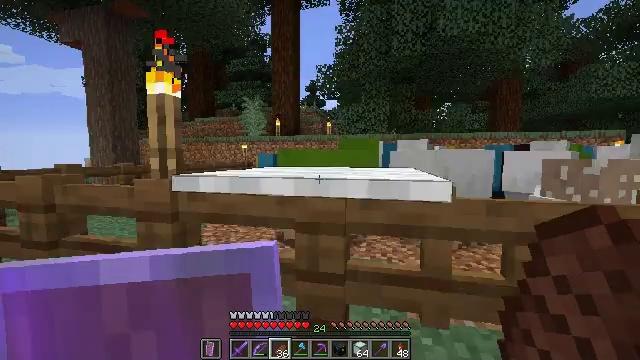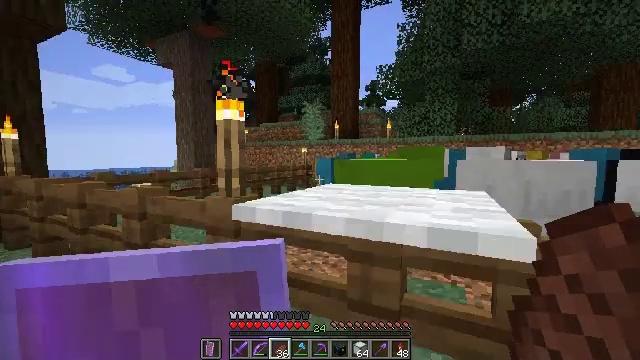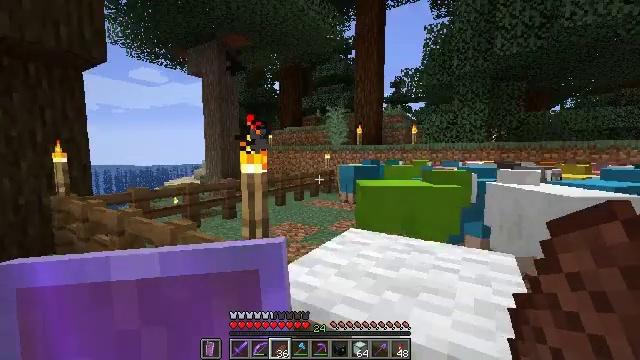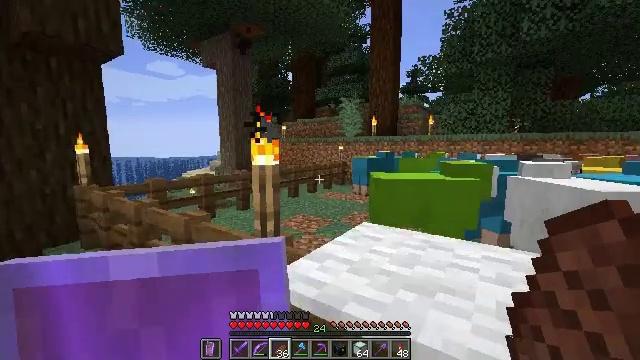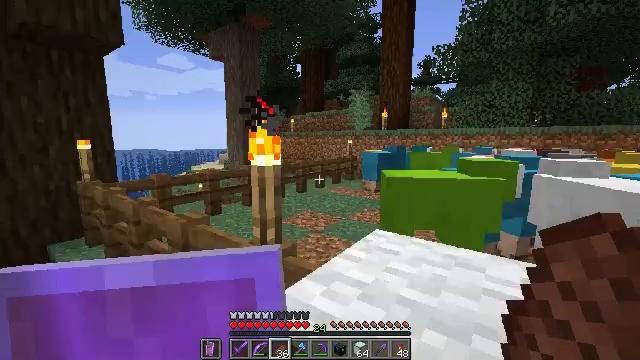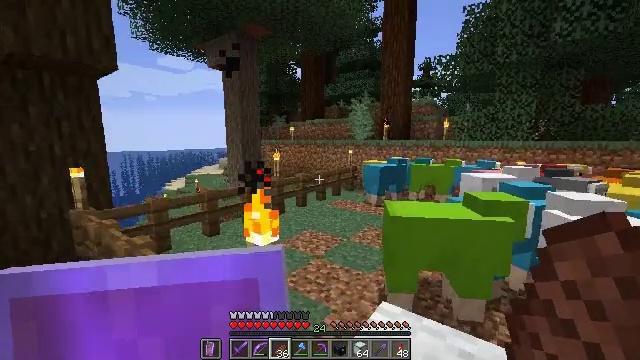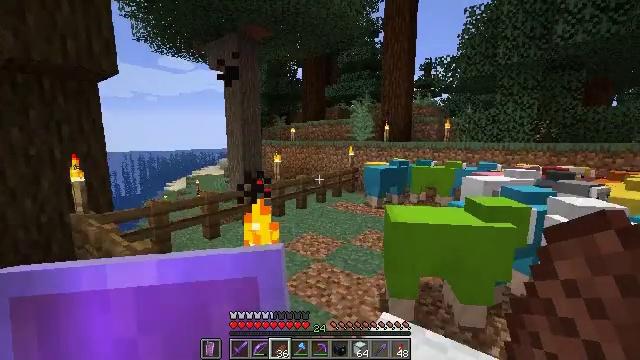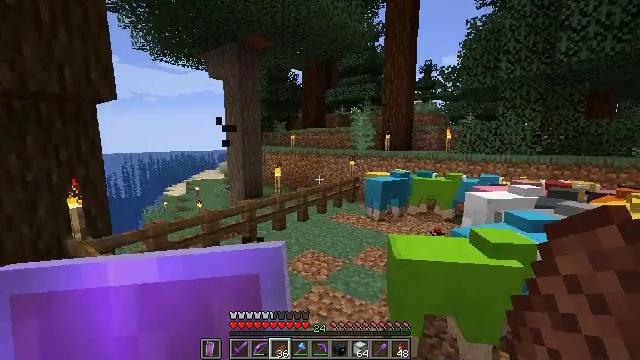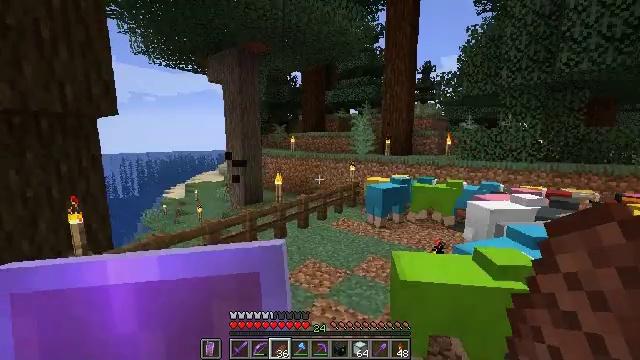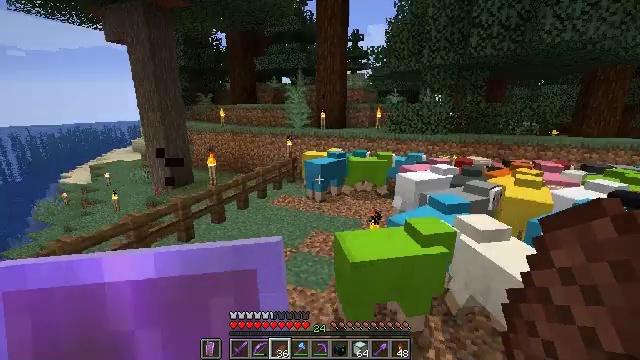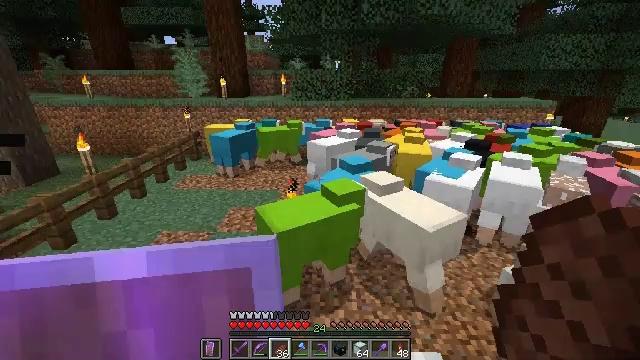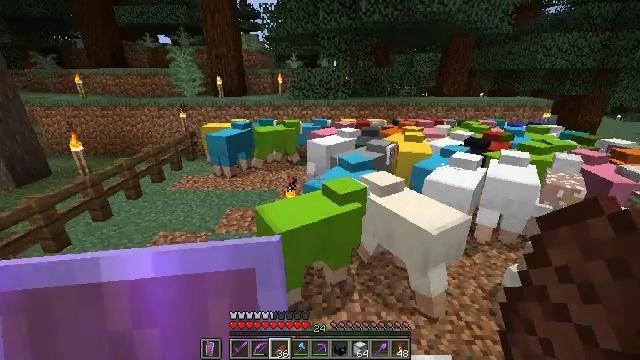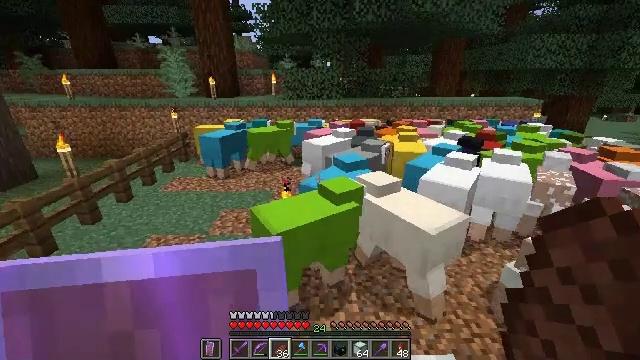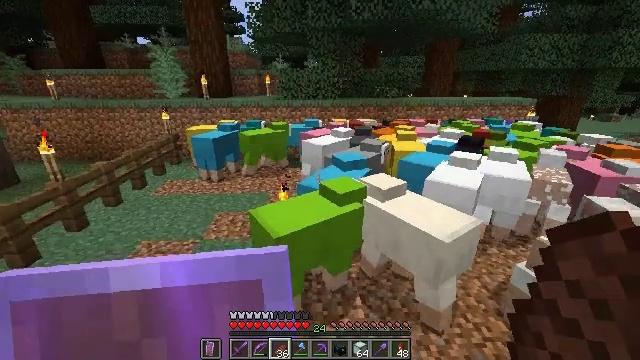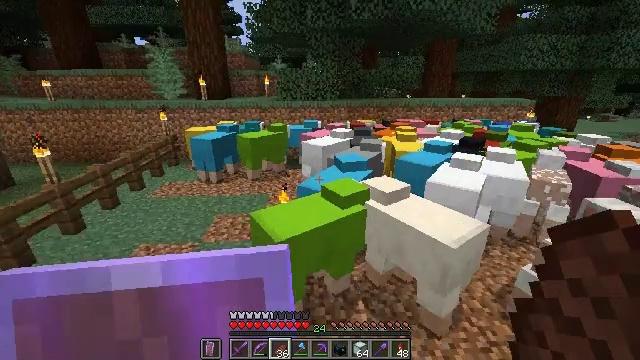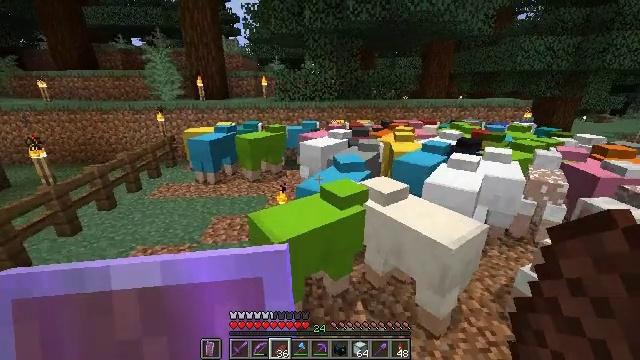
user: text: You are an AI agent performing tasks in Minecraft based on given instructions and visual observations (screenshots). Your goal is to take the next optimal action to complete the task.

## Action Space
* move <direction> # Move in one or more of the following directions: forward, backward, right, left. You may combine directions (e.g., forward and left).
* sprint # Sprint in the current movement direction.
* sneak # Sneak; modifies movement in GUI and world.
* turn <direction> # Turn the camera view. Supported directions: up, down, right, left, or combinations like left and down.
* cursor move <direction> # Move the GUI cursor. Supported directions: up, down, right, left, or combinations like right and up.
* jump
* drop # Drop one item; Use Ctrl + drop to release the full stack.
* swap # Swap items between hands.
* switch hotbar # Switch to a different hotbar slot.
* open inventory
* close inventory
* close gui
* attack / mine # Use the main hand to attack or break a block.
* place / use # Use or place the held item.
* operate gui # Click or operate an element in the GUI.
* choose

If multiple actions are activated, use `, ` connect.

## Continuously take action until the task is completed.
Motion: motion action
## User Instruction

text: Kill mobs.
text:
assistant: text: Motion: turn left
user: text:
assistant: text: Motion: turn left
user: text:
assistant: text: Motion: move forward, turn left and down
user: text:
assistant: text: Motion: move forward, turn left and down
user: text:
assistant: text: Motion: move forward, jump
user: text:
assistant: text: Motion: move forward, jump
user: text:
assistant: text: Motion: move forward, jump
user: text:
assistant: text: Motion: move forward, jump
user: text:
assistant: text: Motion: move forward, turn right and down
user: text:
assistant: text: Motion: move forward, turn right and down
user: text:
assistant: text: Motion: move forward
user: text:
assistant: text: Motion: move forward, turn right
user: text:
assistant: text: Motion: turn right
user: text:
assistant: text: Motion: no_op
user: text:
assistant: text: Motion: no_op
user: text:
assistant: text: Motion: no_op
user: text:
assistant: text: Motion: no_op
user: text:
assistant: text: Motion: no_op
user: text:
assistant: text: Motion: no_op
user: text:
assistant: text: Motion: no_op
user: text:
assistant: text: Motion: move forward
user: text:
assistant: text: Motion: move forward
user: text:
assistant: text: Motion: move forward, turn right
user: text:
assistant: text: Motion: move forward, turn right
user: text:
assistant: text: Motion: turn right
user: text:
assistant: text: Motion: turn right
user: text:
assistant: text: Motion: no_op
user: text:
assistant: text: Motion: no_op
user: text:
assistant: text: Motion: no_op
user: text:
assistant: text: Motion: no_op